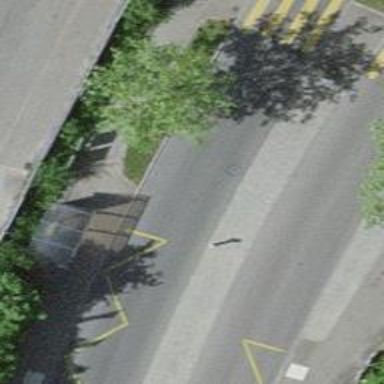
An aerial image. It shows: Secondary road with asphalt surface and designated cycle lane.